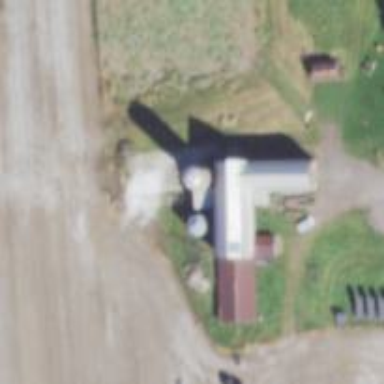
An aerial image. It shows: Silo.